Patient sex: M
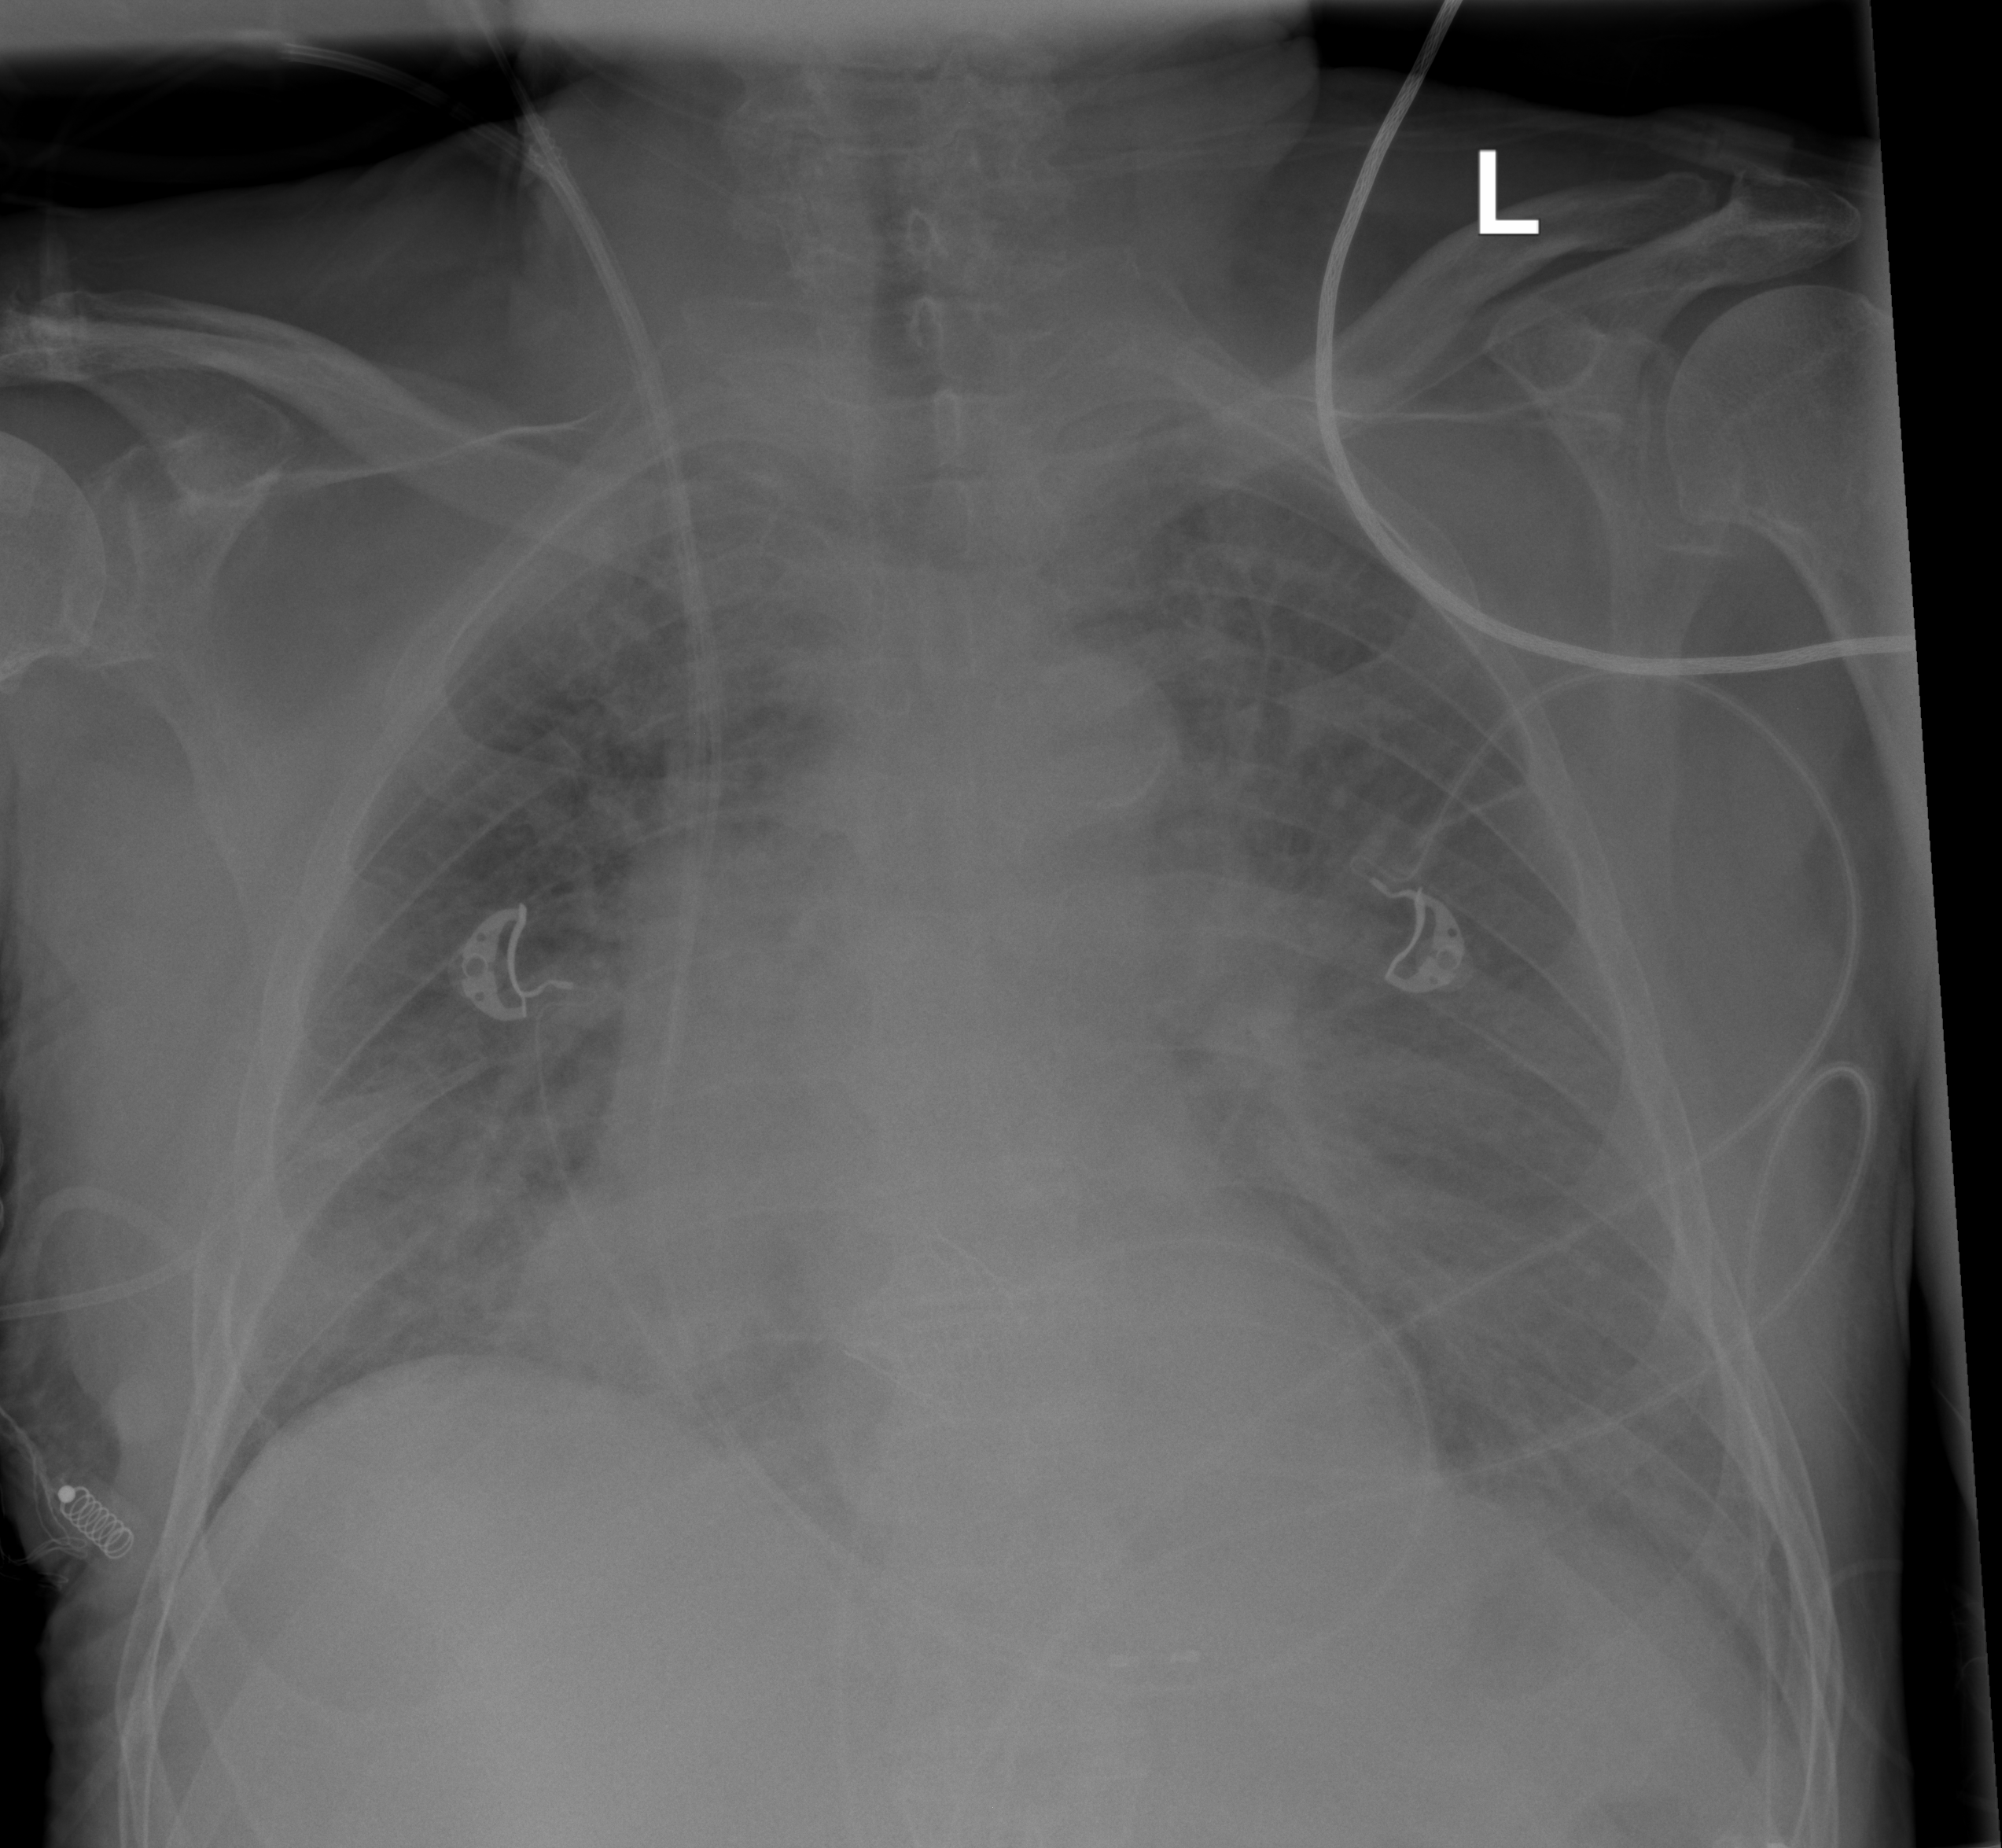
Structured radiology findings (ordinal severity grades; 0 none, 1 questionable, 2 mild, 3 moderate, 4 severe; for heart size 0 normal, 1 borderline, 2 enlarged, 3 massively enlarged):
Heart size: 2
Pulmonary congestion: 2
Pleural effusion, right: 0
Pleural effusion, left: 0
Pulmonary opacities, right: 2
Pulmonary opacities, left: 2
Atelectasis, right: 2
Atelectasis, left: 2